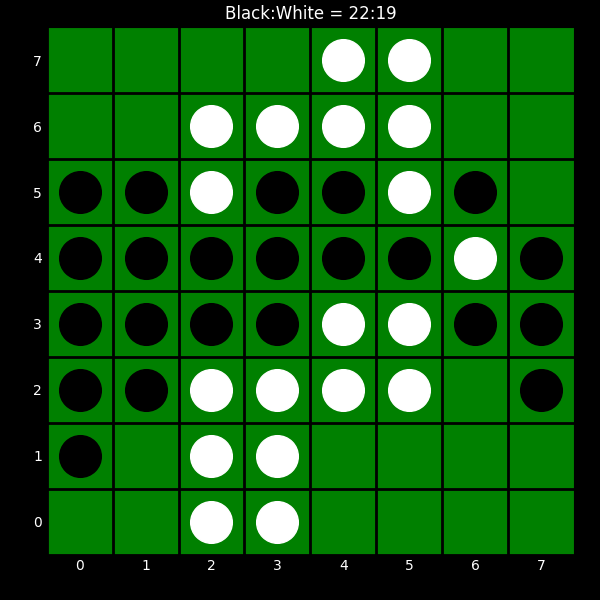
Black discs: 22
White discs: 19